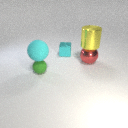
small green rubber sphere in front of large red metal sphere